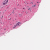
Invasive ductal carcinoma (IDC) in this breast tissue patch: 0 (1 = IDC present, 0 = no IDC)